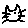
Label: cat